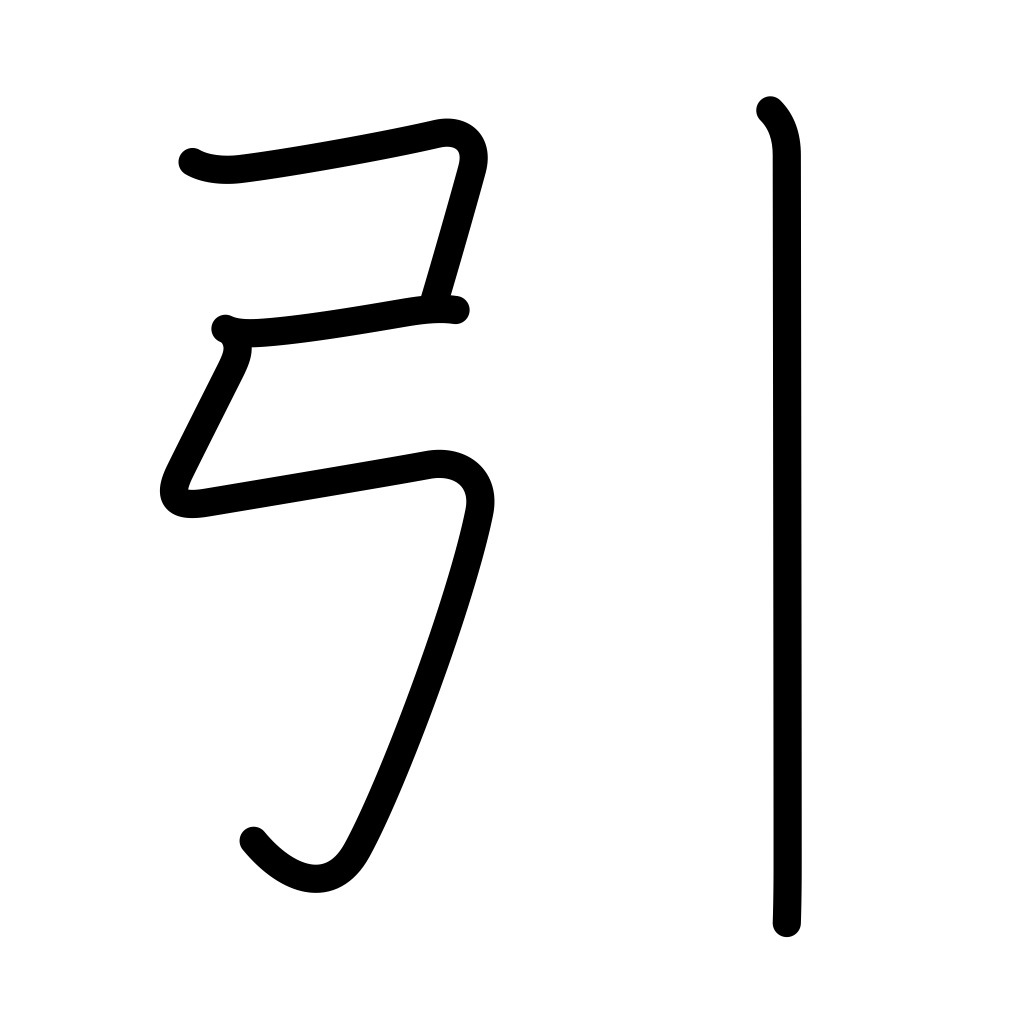
Meaning: pull, tug, jerk, admit, install, quote, refer to